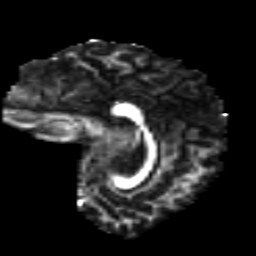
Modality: FA
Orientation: sagittal
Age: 18
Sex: female
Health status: ill
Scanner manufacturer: ge
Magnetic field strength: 3 T
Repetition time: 6.776 s
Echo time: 0.0794 s